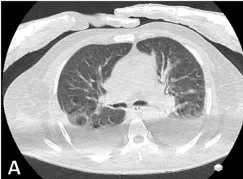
(A) Chest computed tomography scan demonstrating atelectasis in the right lower lobe, patchy consolidation in the left upper lobe, bilateral patchy ground-glass opacity, bilateral pleural effusion, pericardial effusion, right collapse consolidation, and air bronchogram.
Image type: radiology (ct)